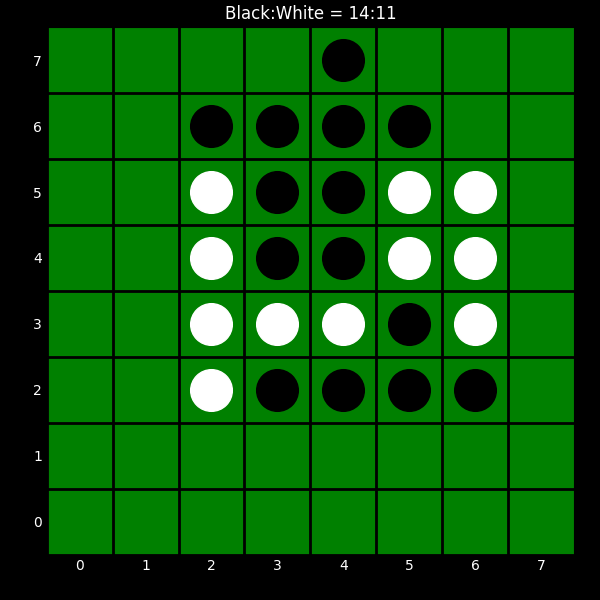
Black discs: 14
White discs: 11